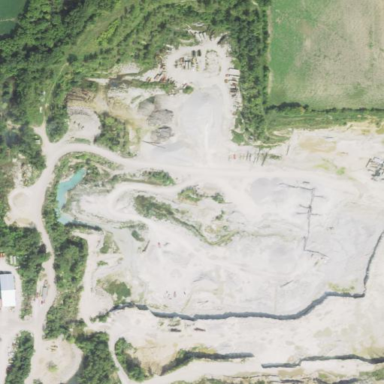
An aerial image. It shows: Industrial area used for mining.